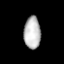
Tissue: lung
Cell type: Endothelial cells
Senescence score: 0.7027
Nuclear area (px): 528
Mean DAPI intensity: 185.699